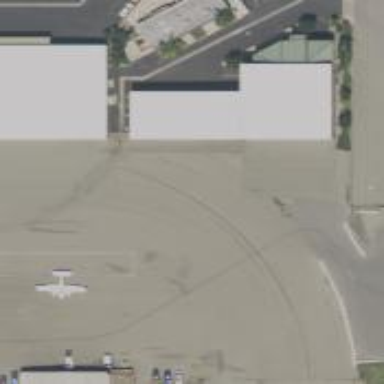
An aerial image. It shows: Image of taxiway at airport.